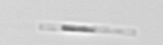
Label: Leptocylindrus